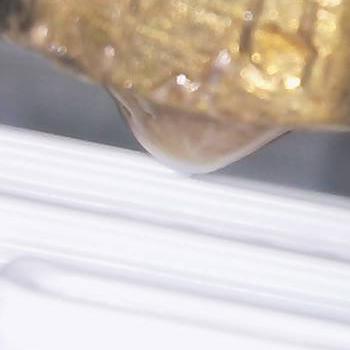
Flow rate: 126%